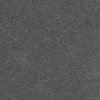
Label: dusty